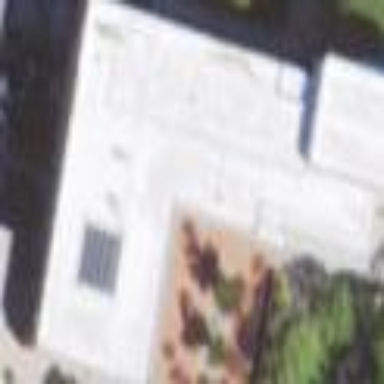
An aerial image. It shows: View of university building.